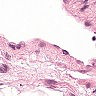
Metastatic tissue present: no